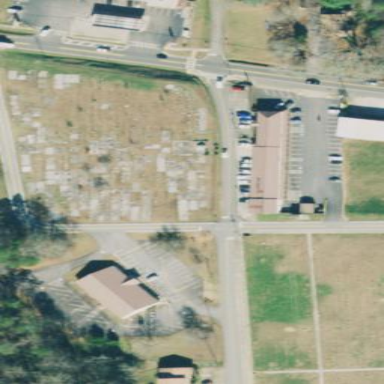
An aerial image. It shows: Cemetery.